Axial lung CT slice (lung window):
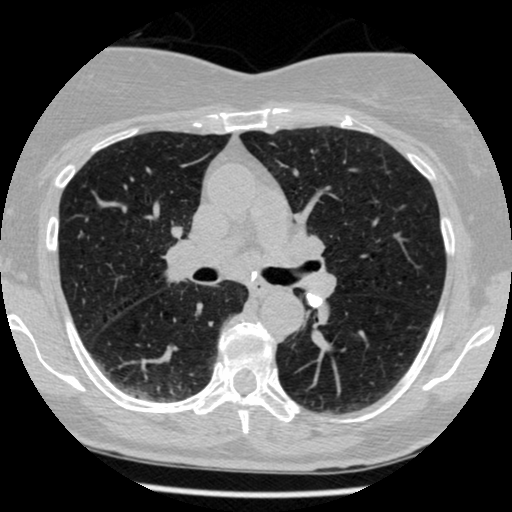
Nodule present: no